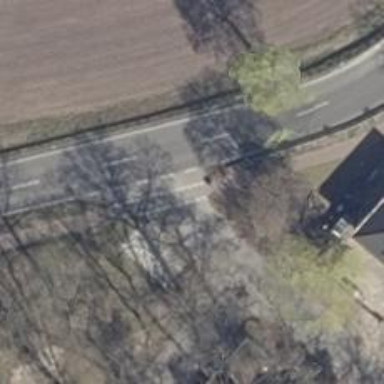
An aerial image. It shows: Smoothly paved residential road.